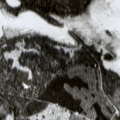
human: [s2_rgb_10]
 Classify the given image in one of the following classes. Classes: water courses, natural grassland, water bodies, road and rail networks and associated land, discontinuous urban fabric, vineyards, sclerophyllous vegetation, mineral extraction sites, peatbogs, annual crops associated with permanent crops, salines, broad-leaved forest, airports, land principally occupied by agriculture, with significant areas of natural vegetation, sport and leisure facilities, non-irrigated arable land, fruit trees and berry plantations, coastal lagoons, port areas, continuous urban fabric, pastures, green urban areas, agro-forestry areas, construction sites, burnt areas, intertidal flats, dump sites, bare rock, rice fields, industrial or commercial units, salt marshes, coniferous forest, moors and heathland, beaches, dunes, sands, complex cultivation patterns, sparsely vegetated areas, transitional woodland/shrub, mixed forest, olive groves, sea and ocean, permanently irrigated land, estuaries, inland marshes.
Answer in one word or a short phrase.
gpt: coniferous forest, mixed forest, peatbogs, water bodies